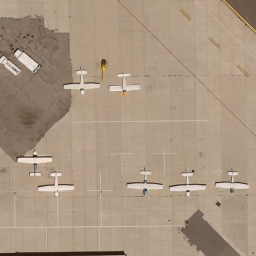
Label: airplane